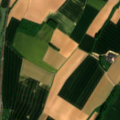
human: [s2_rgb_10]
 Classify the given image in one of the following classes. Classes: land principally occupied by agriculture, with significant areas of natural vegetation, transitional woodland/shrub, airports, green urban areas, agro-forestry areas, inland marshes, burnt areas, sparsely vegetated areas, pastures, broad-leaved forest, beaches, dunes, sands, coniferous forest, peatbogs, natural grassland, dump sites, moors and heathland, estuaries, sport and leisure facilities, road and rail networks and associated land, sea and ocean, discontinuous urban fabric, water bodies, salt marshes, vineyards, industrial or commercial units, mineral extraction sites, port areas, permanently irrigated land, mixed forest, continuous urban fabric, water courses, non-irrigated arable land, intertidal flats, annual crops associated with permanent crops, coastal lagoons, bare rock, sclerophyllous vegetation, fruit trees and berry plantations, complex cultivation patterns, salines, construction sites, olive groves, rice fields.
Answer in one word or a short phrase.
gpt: discontinuous urban fabric, non-irrigated arable land, pastures